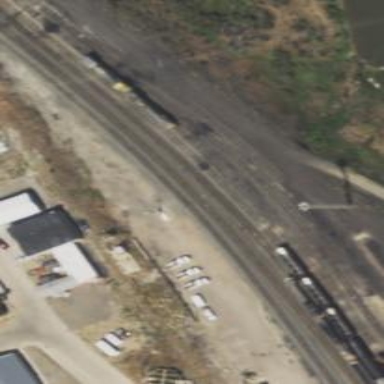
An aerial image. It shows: Railway siding for service.